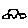
Label: car